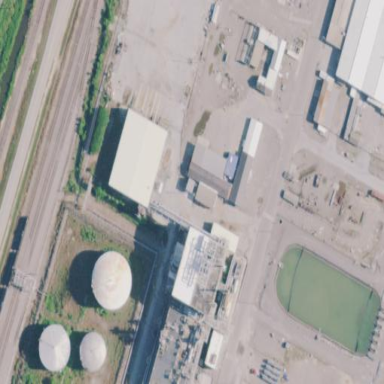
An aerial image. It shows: Industrial area primarily dedicated to chemical activities.